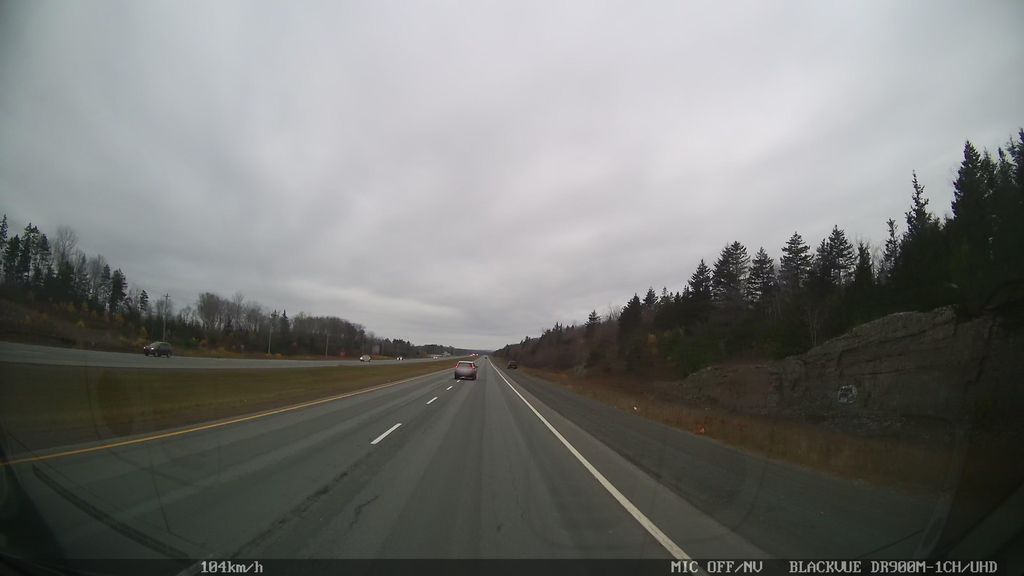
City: halifax